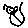
Label: cat